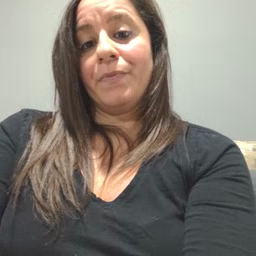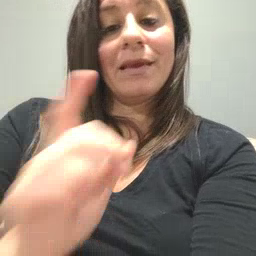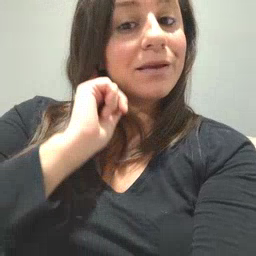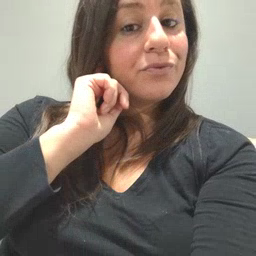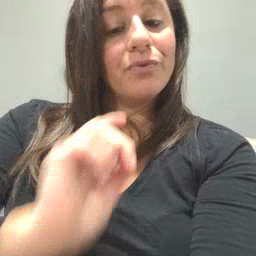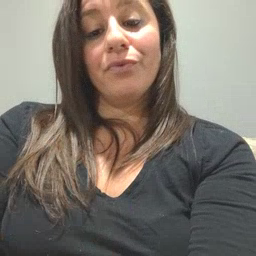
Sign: ear